Question:
Working on selenium webdriver First i want the mouse need to hover to tab which is shown in image. from to . Using .
'''
if(existsElement("ext-pr-backlog-evolution")==true){
WebElement menuHoverLink = driver.findElement(By.id("ext-pr-backlog-evolution"));// Problem in this line
actions.moveToElement(menuHoverLink).perform();//
JavascriptExecutor executor = (JavascriptExecutor)driver;// This is exactly opening the page
executor.executeScript("arguments[0].click();", driver.findElement(By.id("ext-pr-backlog-evolution") ));// This is exactly opening the page
Thread.sleep(6000);
}
else{
System.out.println("element not present -- so it entered the else loop");
}
'''
Here is the HTML tag
'''
<a id="ext-pr-backlog-evolution" class=" ext-pr-backlog-evolution" name="ext-pr-backlog-evolution" href="https://10.4.16.159/extranet_prbacklogevolutiontendency/reports/type/default/">Overview & Evolution</a>
'''
In the Image upto the mouse is hovering when trying to click on tab it is moving to tab but the page is opening. Exactly it is opening the tab but not hovering and clicking.
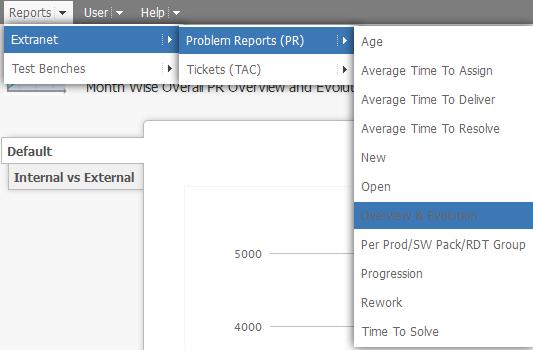
Answer: Try to avoid using hardcoded sleep because it slows your test.
How about using the implicit wait?
'''
WebDriverWait wait = new WebDriverWait(driver, 10);
WebElement element = wait.until(ExpectedConditions.elementToBeClickable(By.id("someid")));
'''
What it does:
1. When the element is present, continue on your test
2. When the element is not present (when the site is slow), it will throw a timeout.
That is much better test so you know why your test fails
More info here: <URL>